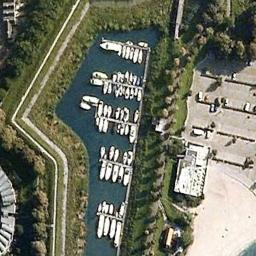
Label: harbor